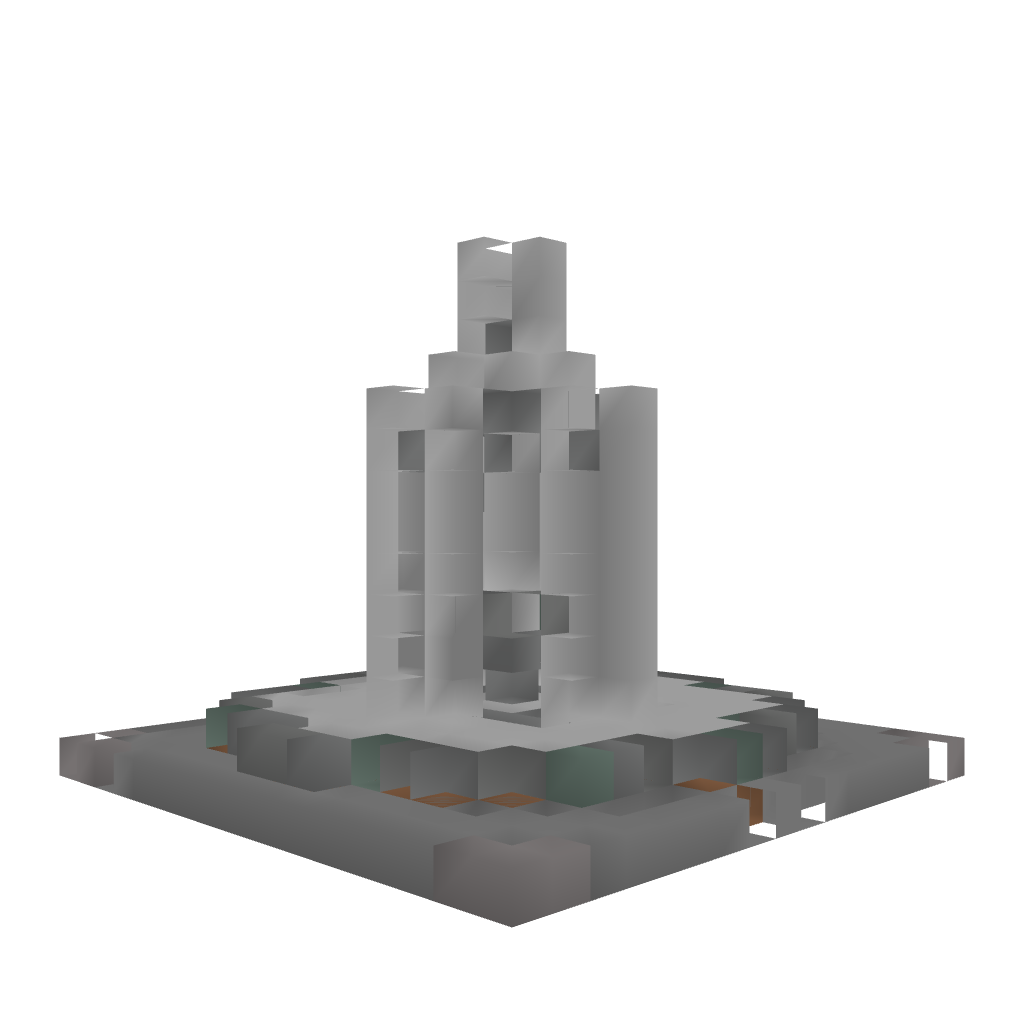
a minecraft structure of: Fountain Centerpiece